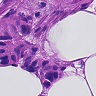
Metastatic tissue present: yes